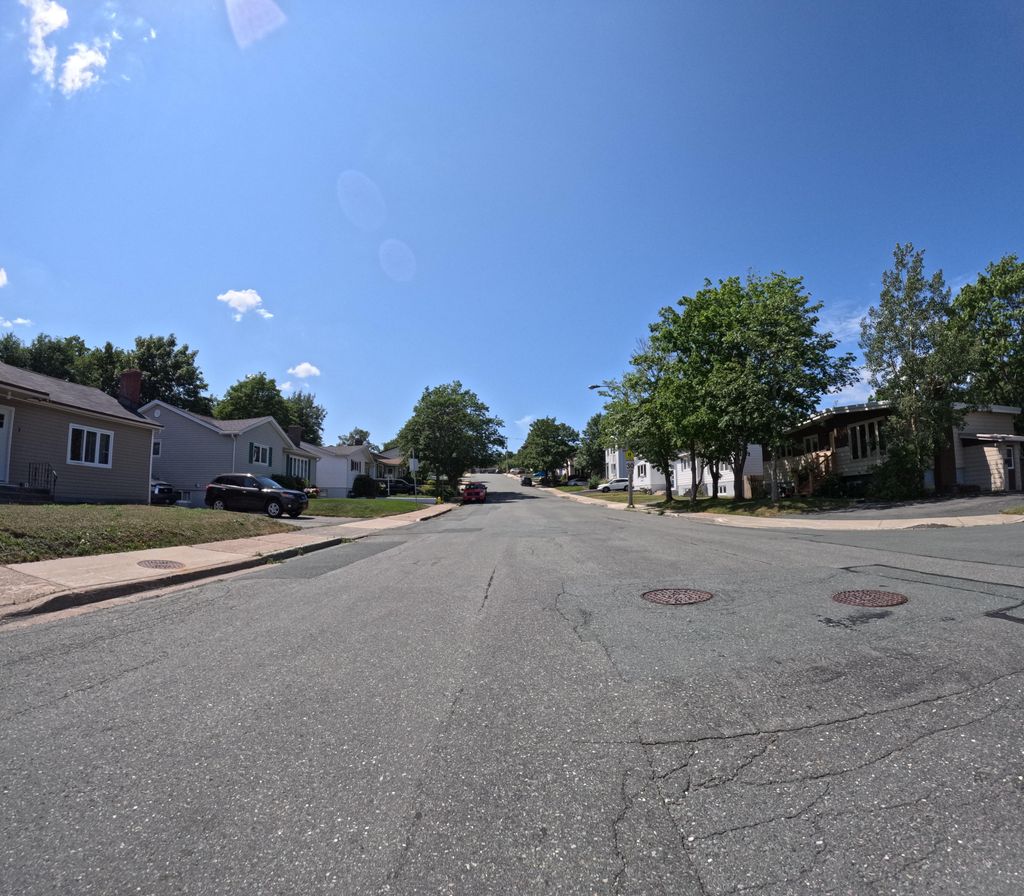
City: st_johns